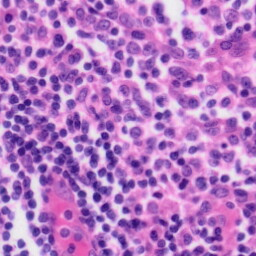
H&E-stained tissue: Tonsil